Question: I'm using vb.net and sql. Below is the example on how my data in my db look like.
I want to multiply the value inside the column UPH with 24 and insert into a new column which is UPD.

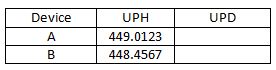
Answer: '''
UPDATE yourtable SET UPD = UPH*24;
'''
You could also create an insert trigger on the database
'''
CREATE TRIGGER times24 BEFORE INSERT ON yourtable FOR EACH ROW SET @UPD = @UPH * 24;
'''
See <URL> for more on that.